Field crop: maize
Growth stage: 2
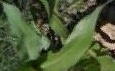
Species: maize